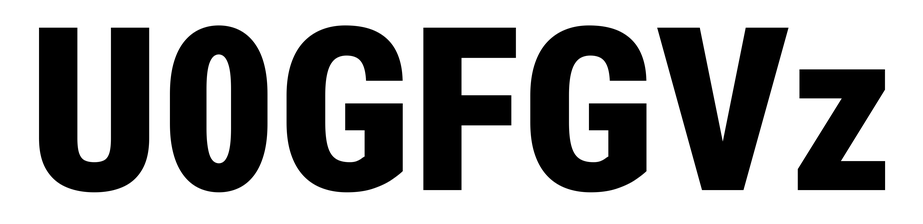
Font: Roboto_Condensed_Black